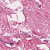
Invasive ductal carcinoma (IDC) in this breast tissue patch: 0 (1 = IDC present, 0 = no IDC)